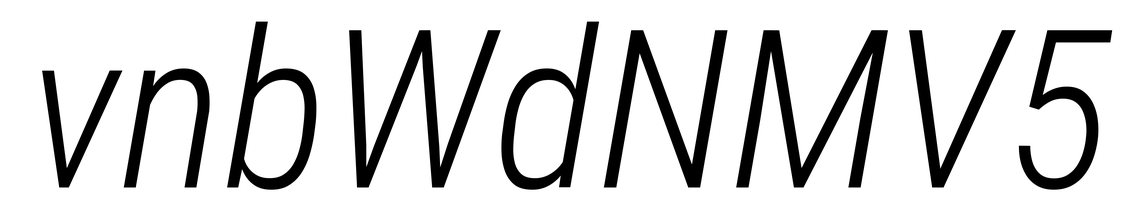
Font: Roboto-Italic_Condensed_Light_Italic